Field crop: maize
Growth stage: 2
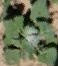
Species: chenopodium